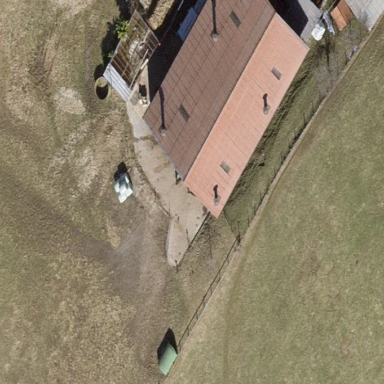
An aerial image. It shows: Farm auxiliary building.